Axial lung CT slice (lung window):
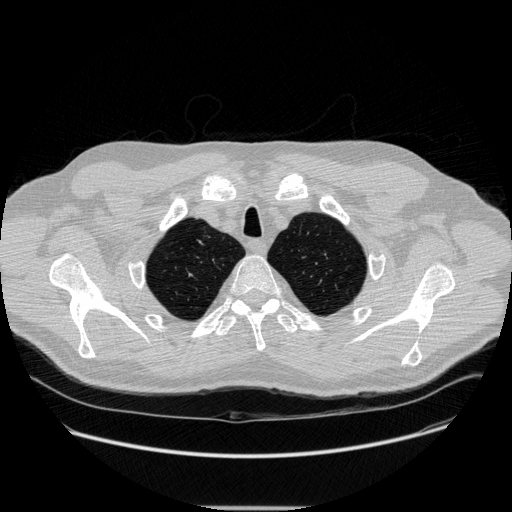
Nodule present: no